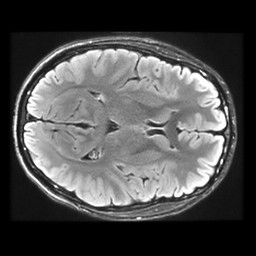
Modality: FLAIR
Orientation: axial
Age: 20
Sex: male
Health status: healthy
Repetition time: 12 s
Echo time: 0.09782 s